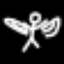
Label: angel